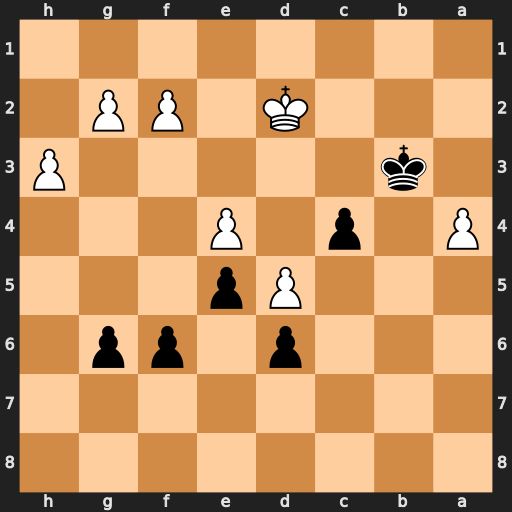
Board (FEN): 8/8/3p1pp1/3Pp3/P1p1P3/1k5P/3K1PP1/8
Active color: b
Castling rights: -
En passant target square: -
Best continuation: Kb2 Ke2 c3